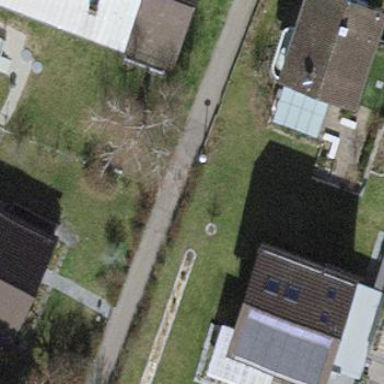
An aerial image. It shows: Detached building with tile roof.